Question: The Fizz-Buzz function (in pseudocode) takes any positive integer . I'm especially curious about the algebraic breakdown of the cost and time required of the if-else statement. I know its worst case running time is O(n).
'''
Fizz-Bizz(n)
for i = 1 to n
if (n % 3 == 0)
print "fizz"
if (n % 5 == 0)
print "buzz"
if (n % 3 != 0 and n % 5 != 0)
print n
'''
Example of breakdown of another algorithm:
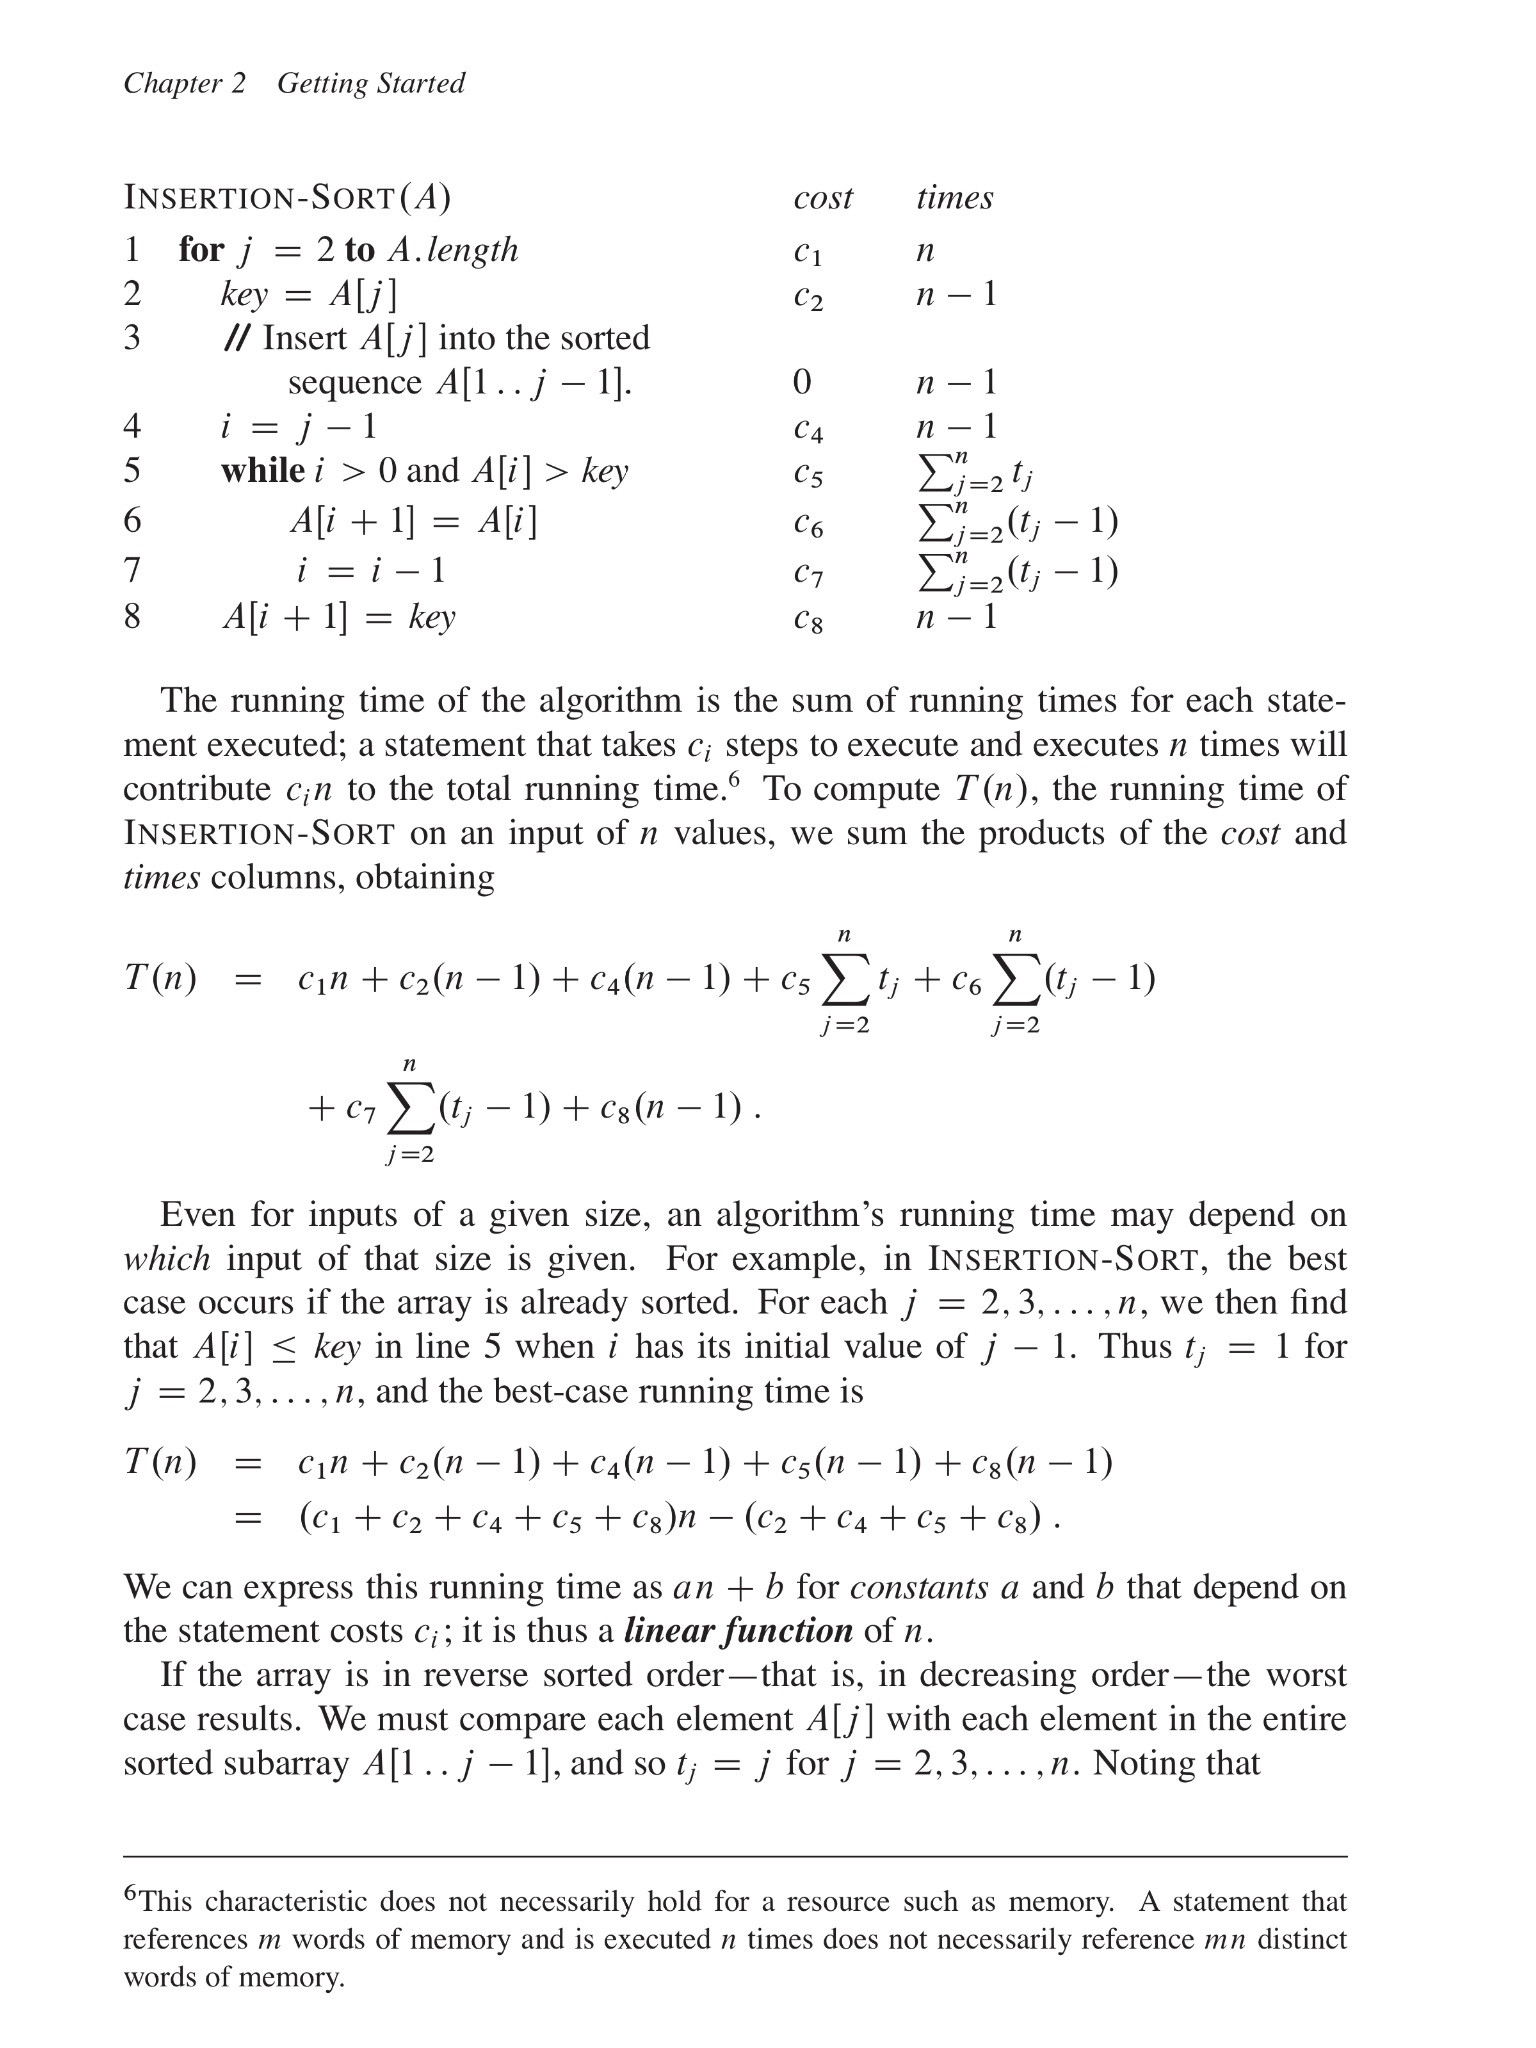
Answer: The time complexity is 'O(n)' because the 'if' statement has no real effect on that. The complexity of the 'if' statement is constant over a large enough dataset.
The 'if' statement may actually do a different amount of work in iterations where you have a multiple of three or five but, the amount of extra work is not dependent on 'n'. In fact, it averages out to a constant as 'n' becomes bigger.
> And, as an aside, I think that code may be wrong. At multiples of fifteen, it should print both 'fizz' 'buzz'.
If you want to do it to the level in your edit (the added breakdown), you simply need to assign an arbitrary cost 'ci' to each statement (and this cost is constant for a single execution of that statement) then figure out how many times each statement is run.
For example, the first 'if' sequence runs 'n' times, the 'print "fizz"' runs for one-third of those, 'n/3'. So you end up with something like this table:
'''
cost times
Fizz-Buzz(n)
for i = 1 to n c1 n
if (n % 3 == 0) c2 n
print "fizz" c3 n / 3 [call this a]
else
if (n % 5 == 0) c4 n - a
print "buzz" c5 (n - a) / 5 [call this b]
else
print n c6 n - a - b
'''
Add up all of those as per your example (substituting the 'n'-equations for 'a' and 'b') and, in the end, you'll end up with something dependent on 'n', hence an 'O(n)' algorithm. It'll look something like:
'''
c1*n + c2*n + c3*n/3 + c4*(n-a) + c5*(n-a)/5 + c6*(n-a-b)
= c1*n + c2*n + (c3/3)*n + c4*(n-n/3) + (c5/5)*(n-n/3) + c6*(n-n/3-(n-n/3)/5)
= c1*n + c2*n + (c3/3)*n + c4*(2/3)*n + (c5/5)*(2/3)*n + c6*(n-n/3-(n-n/3)/5)
= c1*n + c2*n + (c3/3)*n + (c4*2/3)*n + (c5*2/15)*n + c6*(n*8/15)
= c1*n + c2*n + (c3/3)*n + (c4*2/3)*n + (c5*2/15)*n + (c6*8/15)*n
/ 1 2 2 8 = ( c1 + c2 + - c3 + - c4 + -- c5 + -- c6 ) * n
\ 3 3 15 15 /
'''
All those values inside parentheses are in fact constants (since they're multiples of constants) so the whole thing is a constant multiplier of 'n'.
Now, if you find a minor mistake in those equations above, I wouldn't be surprised - I haven't done this level of math for quite a few years, and I may well have thrown in a furphy in case this is for homework and you try copying it verbatim :-)
But the only mistake you're likely to find is the of the constant multiplier itself. It will still be a multiplier of some description, I'll guarantee that.